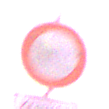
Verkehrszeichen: VerbotFahrzeugeAllerArt
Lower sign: BesondereFahrzeugeUndTransportgueter4
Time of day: SunriseSunset
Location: Outdoor (Urban)
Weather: PartlyCloudy
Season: NotSpecified
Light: Natural